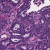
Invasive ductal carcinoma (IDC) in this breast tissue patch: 1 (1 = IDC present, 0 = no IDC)